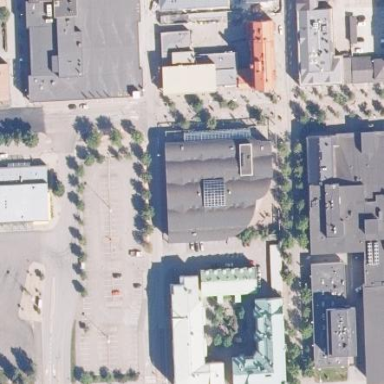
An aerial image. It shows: Library building.